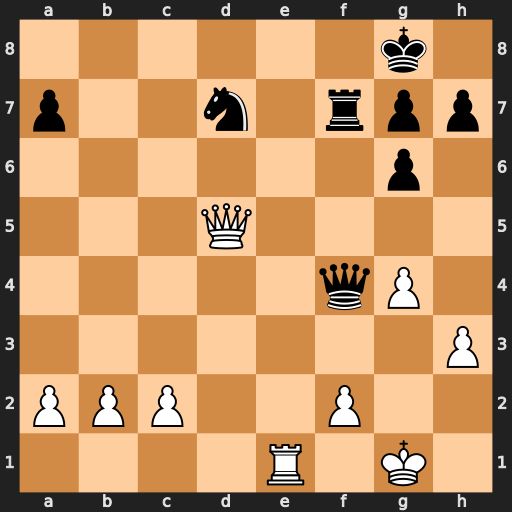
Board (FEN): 6k1/p2n1rpp/6p1/3Q4/5qP1/7P/PPP2P2/4R1K1
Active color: w
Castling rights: -
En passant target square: -
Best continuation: Re8+ Nf8 Rxf8+ Kxf8 Qd8#